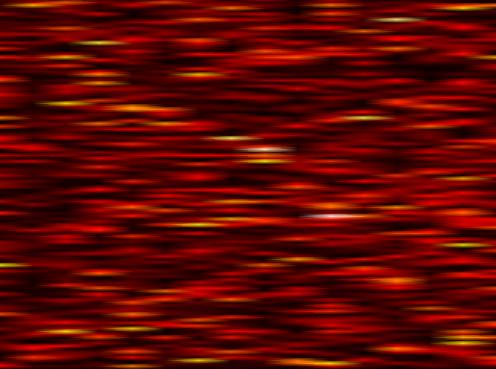
Label: OFDM